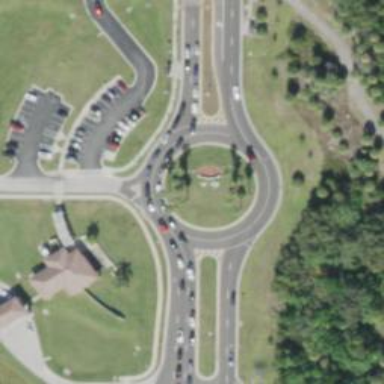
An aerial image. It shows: Secondary road made of asphalt leading to roundabout.